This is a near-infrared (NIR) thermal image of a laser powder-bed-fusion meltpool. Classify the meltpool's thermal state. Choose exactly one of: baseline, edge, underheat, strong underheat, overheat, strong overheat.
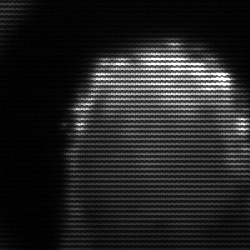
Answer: strong underheat